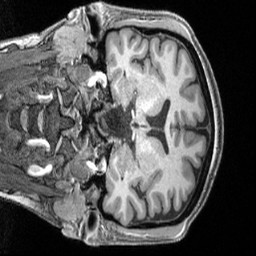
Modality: T1w
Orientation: coronal
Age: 43
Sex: female
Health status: ill
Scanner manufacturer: siemens
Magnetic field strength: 3 T
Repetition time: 2.4 s
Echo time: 0.00222 s